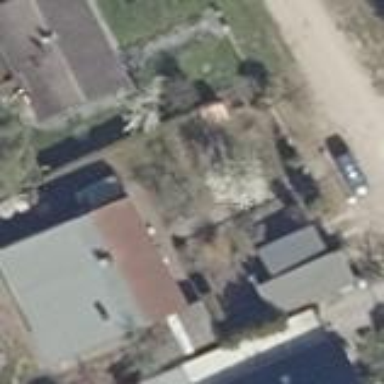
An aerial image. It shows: Simple and straightforward house.